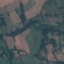
Land use / land cover: Pasture